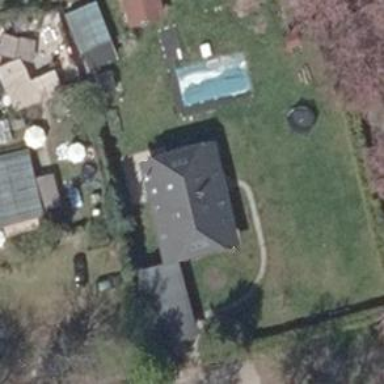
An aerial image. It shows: Detached building.